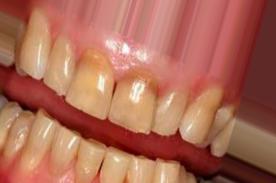
Condition: Tooth Discoloration